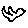
Label: bird